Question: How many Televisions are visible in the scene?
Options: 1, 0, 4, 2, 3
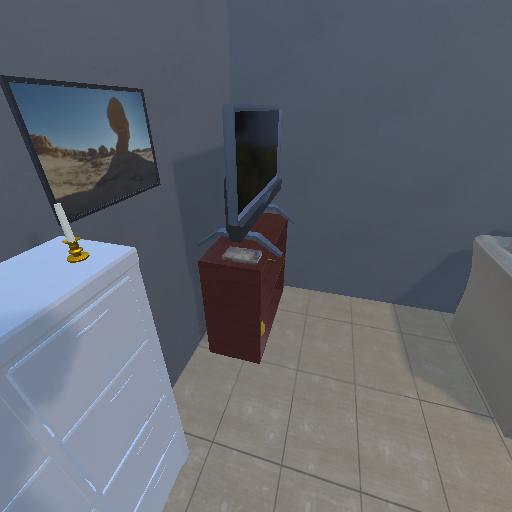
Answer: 1